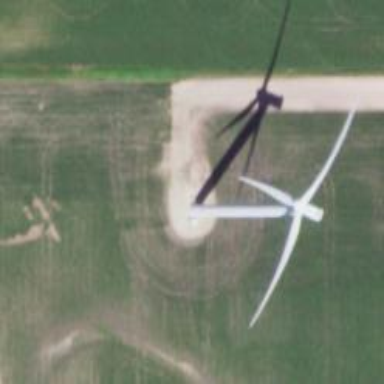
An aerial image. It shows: Wind generator powered by horizontal axis wind turbine.